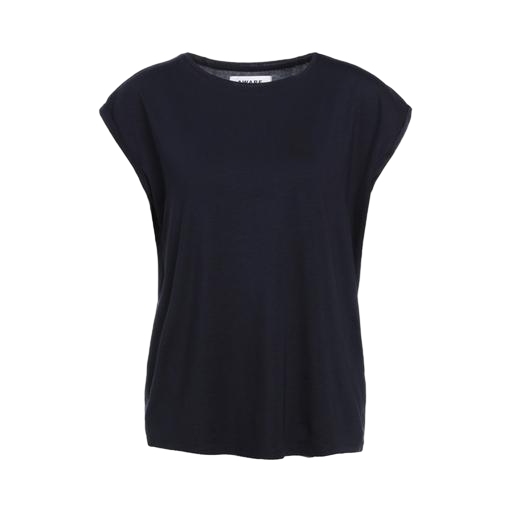
cap-sleeved tee, cap-sleeve tee, cap-sleeve t-shirt, white background